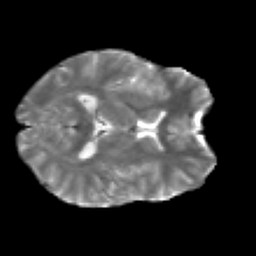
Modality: T2w
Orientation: axial
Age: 22
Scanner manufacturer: siemens
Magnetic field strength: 3 T
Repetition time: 2.2 s
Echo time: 0.084 s